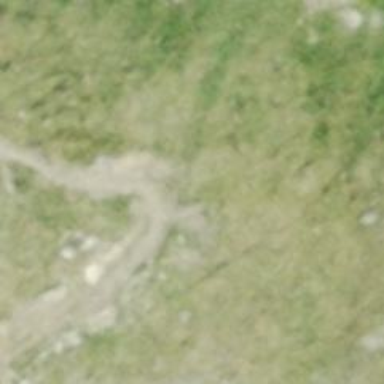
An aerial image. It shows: Ground path.